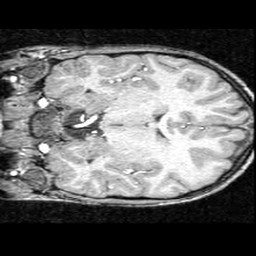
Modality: T1w
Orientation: coronal
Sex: male
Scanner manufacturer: ge
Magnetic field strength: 1.5 T
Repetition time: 21 s
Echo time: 0.008 s